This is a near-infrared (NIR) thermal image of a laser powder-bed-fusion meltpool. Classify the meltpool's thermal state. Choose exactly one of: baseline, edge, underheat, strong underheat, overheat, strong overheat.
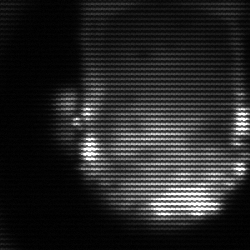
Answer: baseline